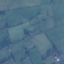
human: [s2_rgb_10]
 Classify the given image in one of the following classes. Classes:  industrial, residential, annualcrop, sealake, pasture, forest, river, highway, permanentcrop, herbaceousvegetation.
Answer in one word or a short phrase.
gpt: Pasture